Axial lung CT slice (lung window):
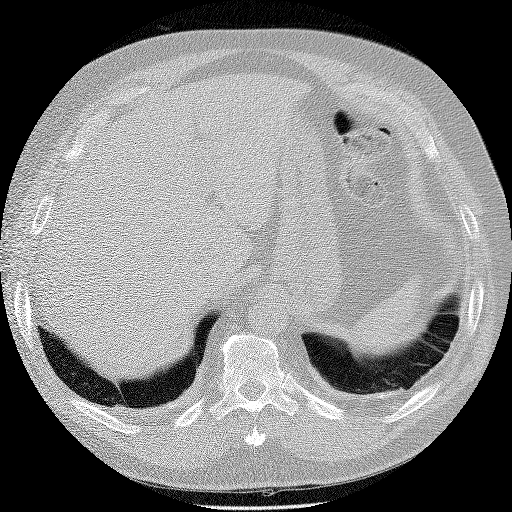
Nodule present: no